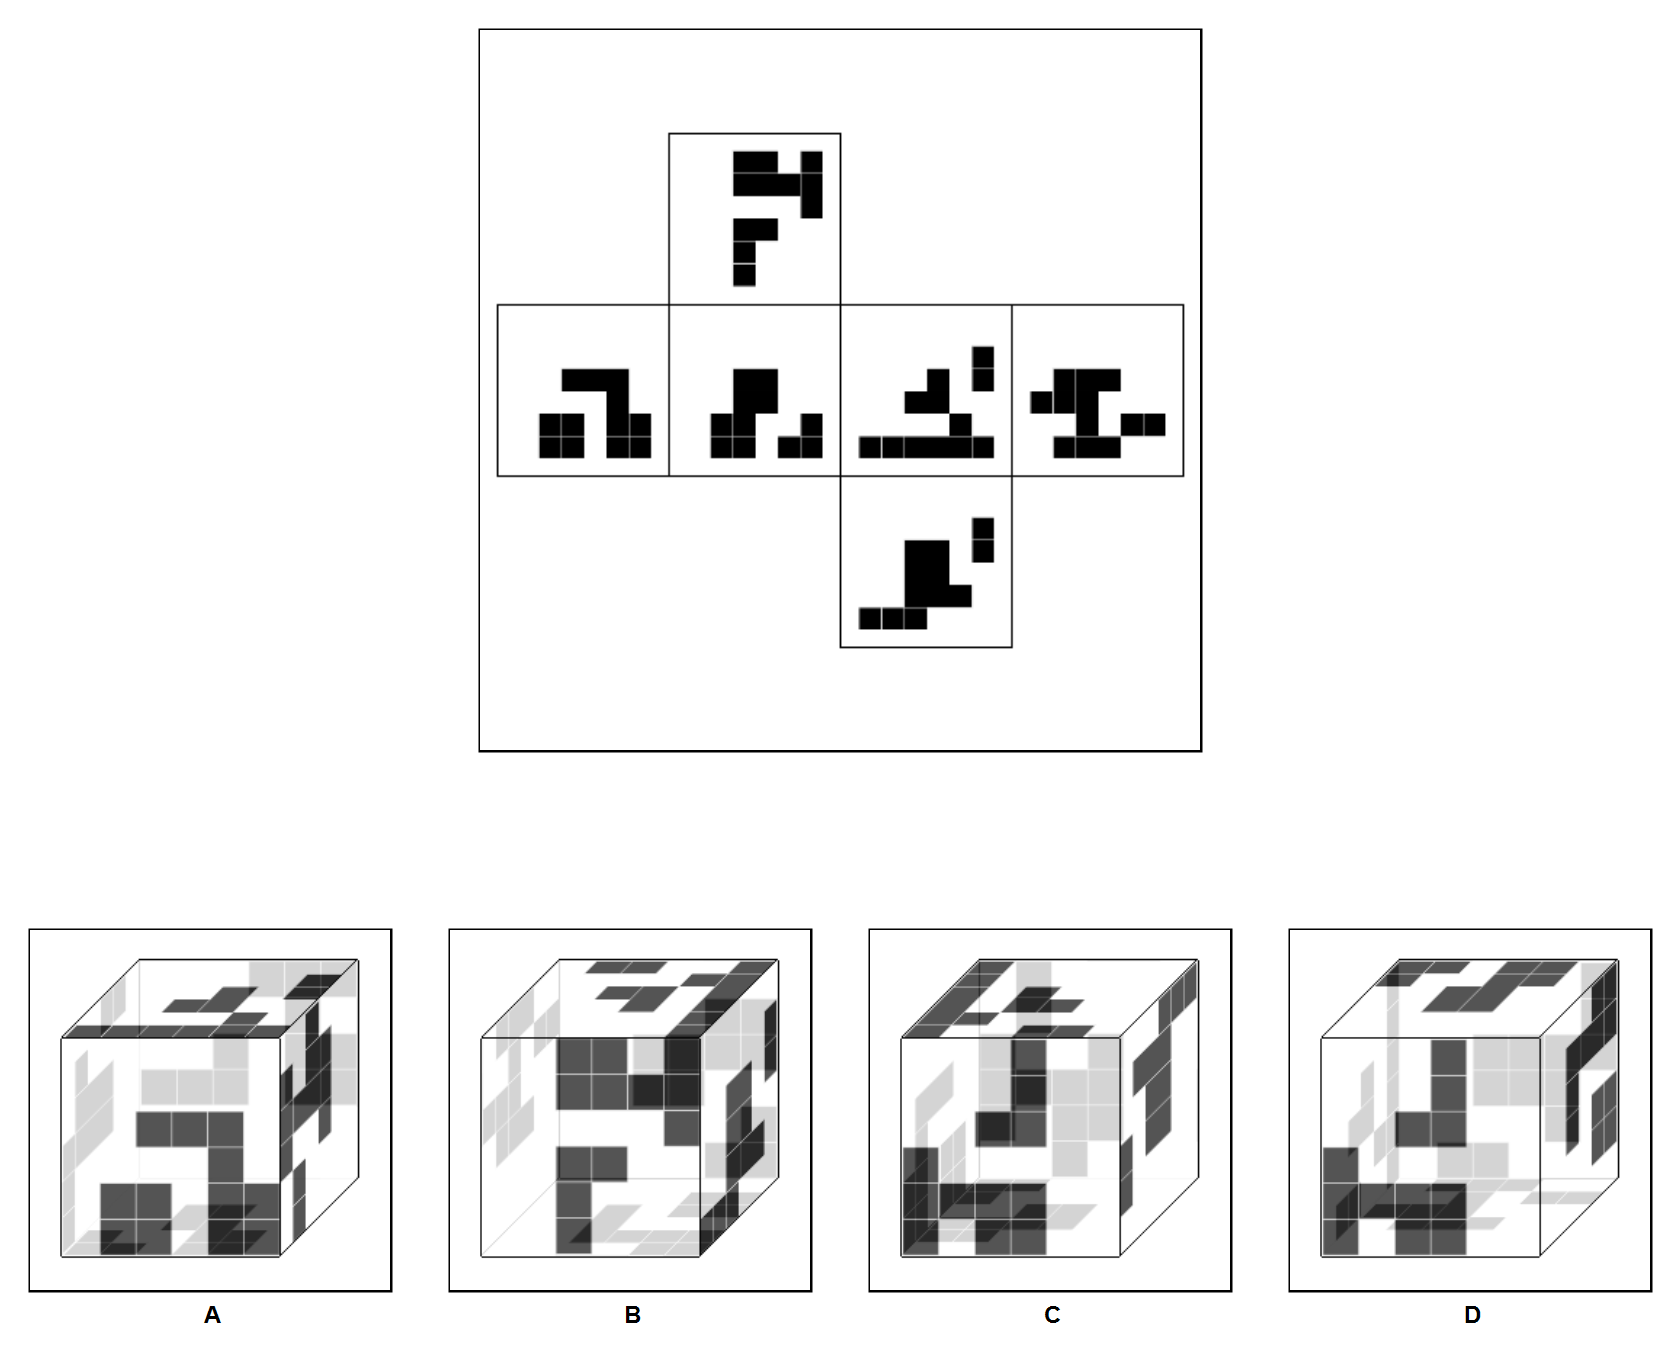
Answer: D